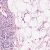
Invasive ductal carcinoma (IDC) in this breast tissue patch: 0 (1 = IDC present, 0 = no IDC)